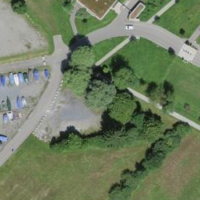
EUNIS habitat code: 24
Species observed at this site:
Euonymus europaeus